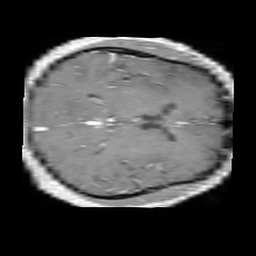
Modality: T1w
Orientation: axial
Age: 50
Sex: male
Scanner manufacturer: philips
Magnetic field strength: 3 T
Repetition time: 0.3207 s
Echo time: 0.002302 s